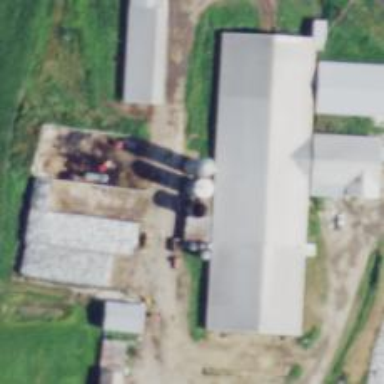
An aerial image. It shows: Silo.